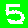
Digit: 5